Field crop: maize
Growth stage: 2
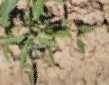
Species: atriplex